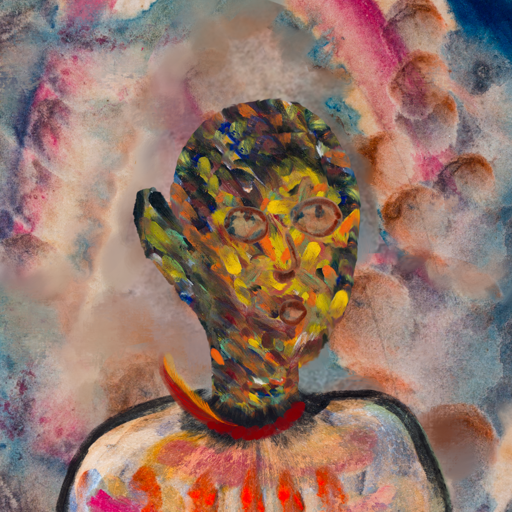
Background: Rupkatha, Head And Neck Side: An_Impression, Face Side: Orphan, Bust: Childish, Hair Side: Blank, Head Accessory: Blank, Second Necklace: Blank, Necklace: Pipe, Baby: Blank